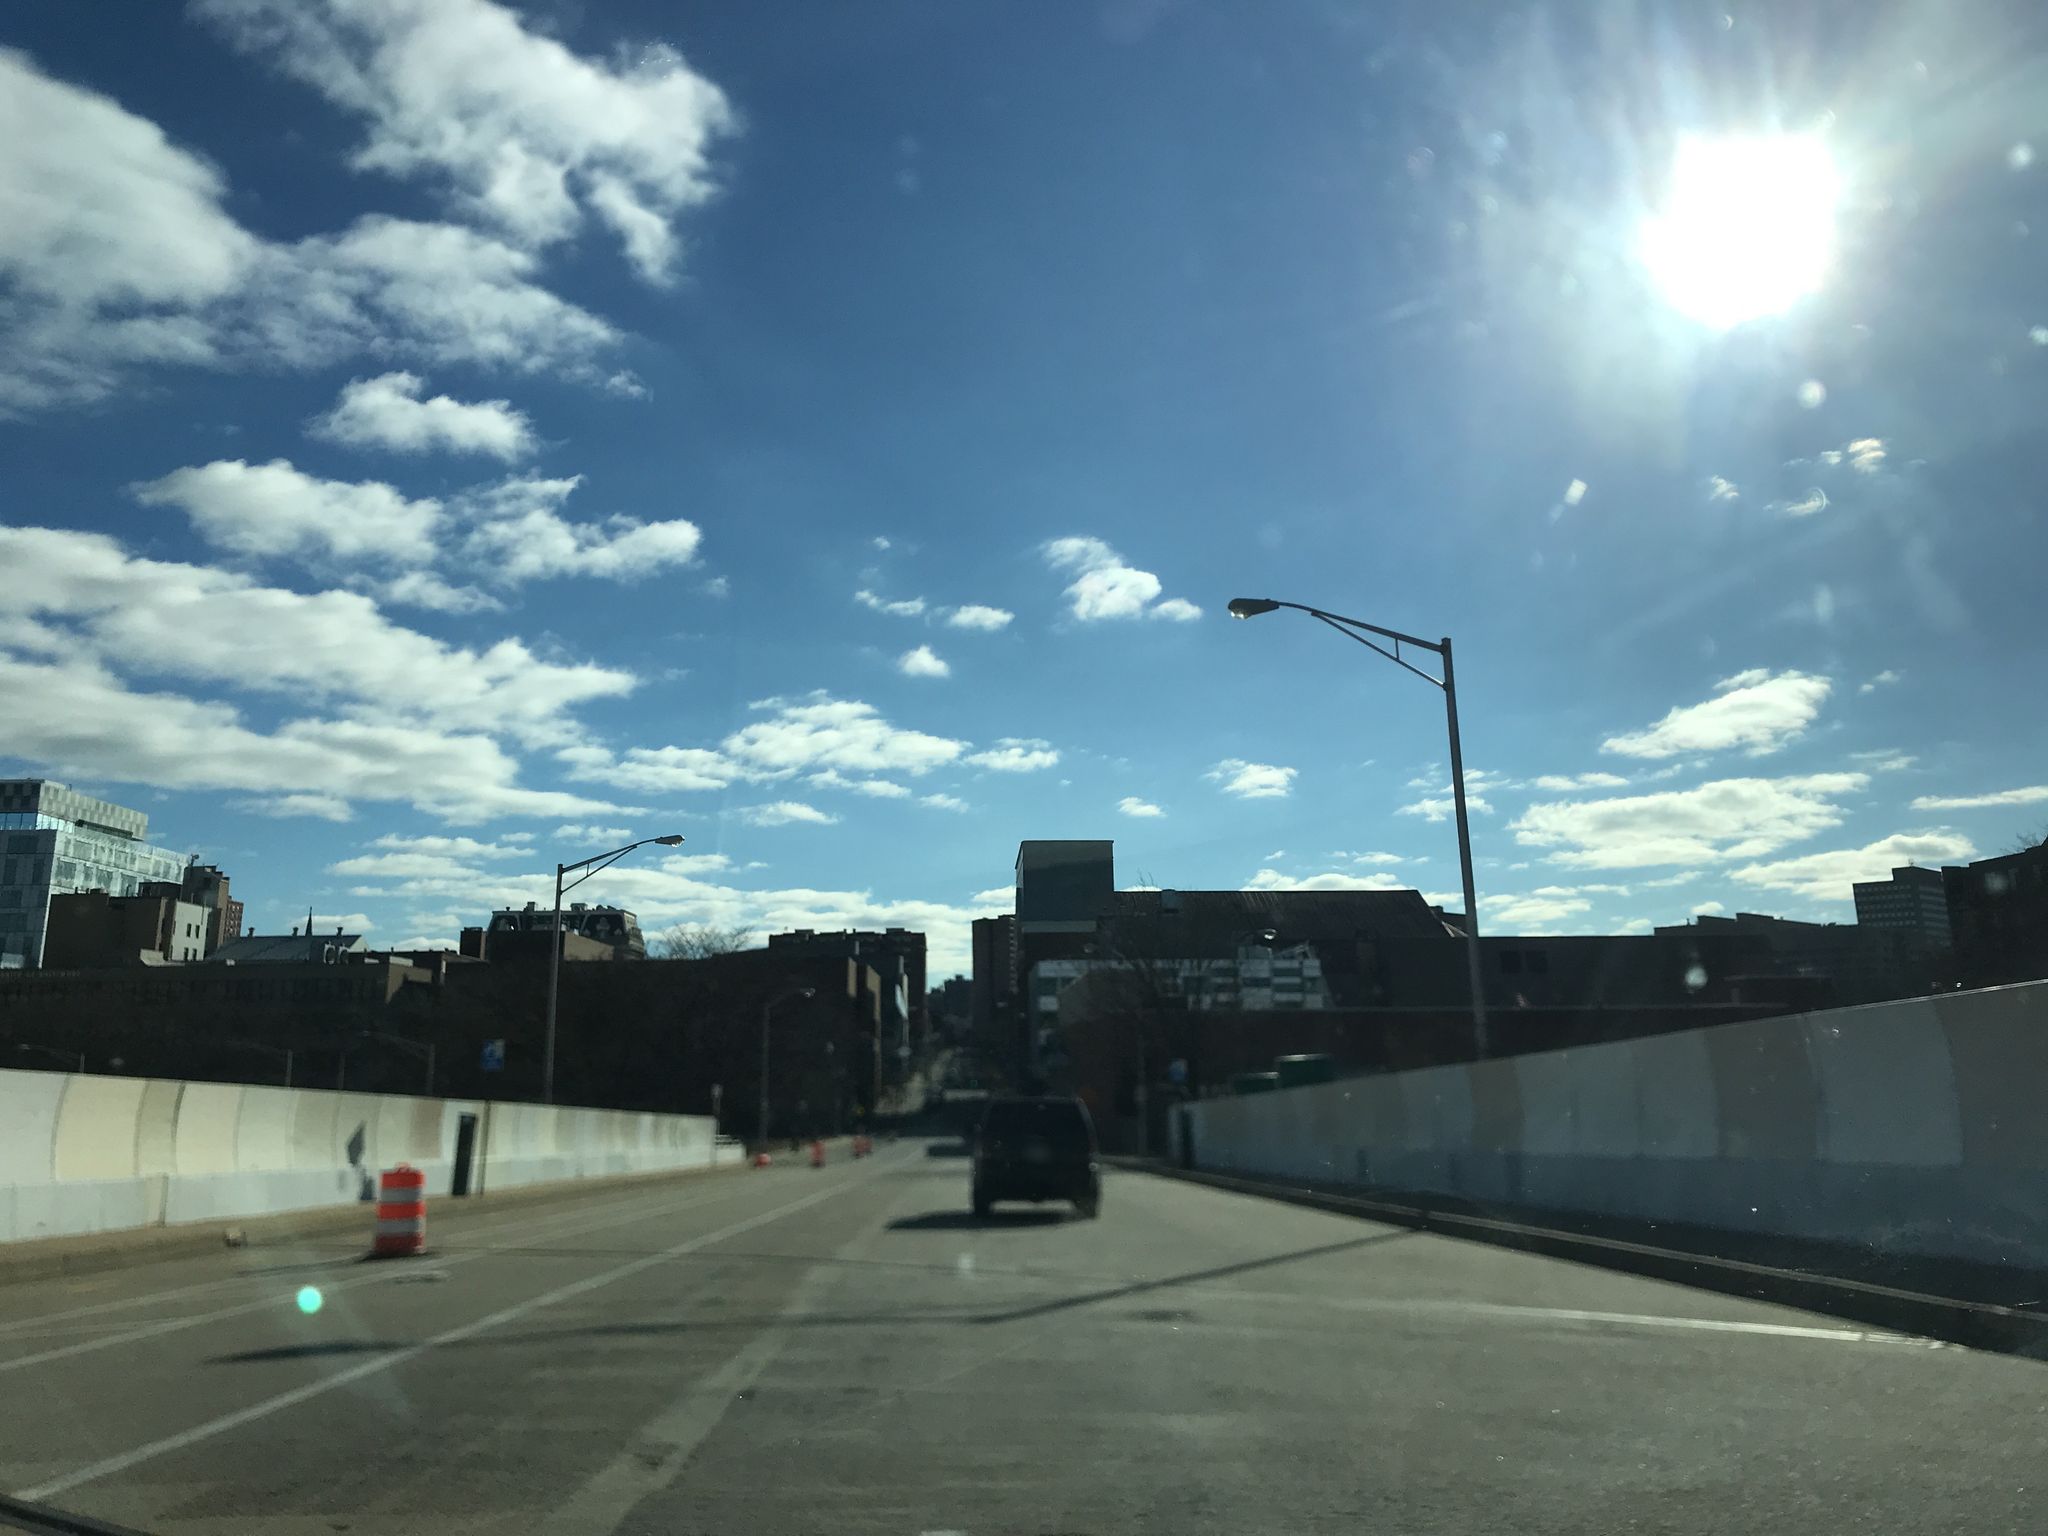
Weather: clear
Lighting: day
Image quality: good
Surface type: driving surface
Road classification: cycleway
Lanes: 2
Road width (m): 2.0
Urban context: urban centre
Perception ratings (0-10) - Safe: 1.53, Lively: 1.32, Beautiful: 2.36, Boring: 4.41, Depressing: 7.69, Wealthy: 1.81